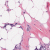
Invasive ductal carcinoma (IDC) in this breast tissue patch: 0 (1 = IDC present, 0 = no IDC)